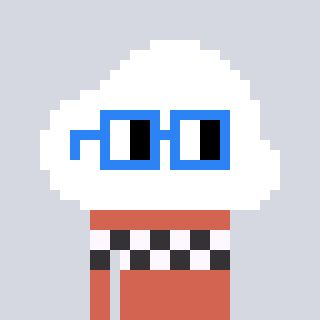
a pixel art character with square blue glasses, a cloud-shaped head and a peachy-colored body on a cool background